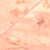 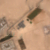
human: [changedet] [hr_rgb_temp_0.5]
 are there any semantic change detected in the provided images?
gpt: Buildings have been realized near the street.